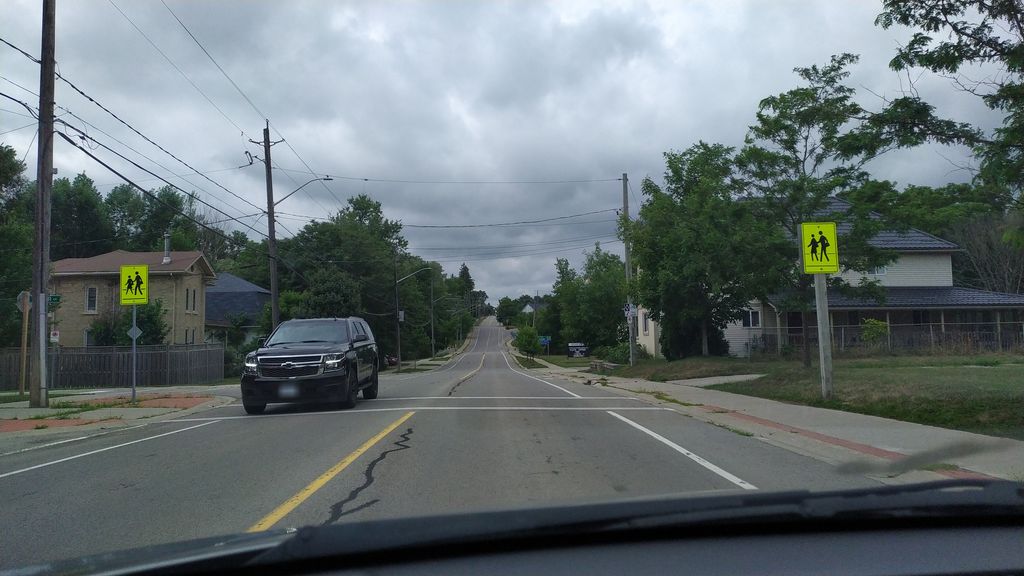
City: kitchener-waterloo